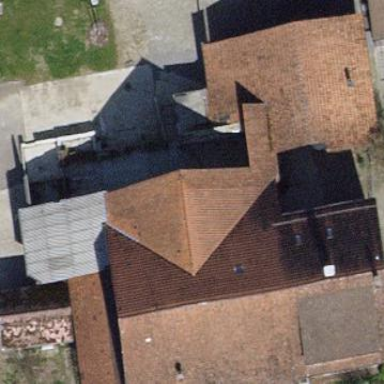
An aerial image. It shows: Building with tiled roof.